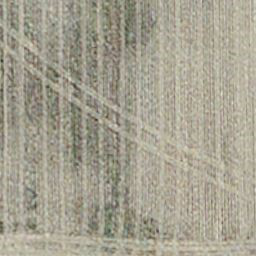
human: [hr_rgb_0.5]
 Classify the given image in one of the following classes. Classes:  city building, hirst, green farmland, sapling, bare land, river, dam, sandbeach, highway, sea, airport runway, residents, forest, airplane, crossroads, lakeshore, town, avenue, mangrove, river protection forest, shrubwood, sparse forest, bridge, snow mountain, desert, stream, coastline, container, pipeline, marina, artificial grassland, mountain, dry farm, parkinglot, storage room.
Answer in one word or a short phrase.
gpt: dry farm